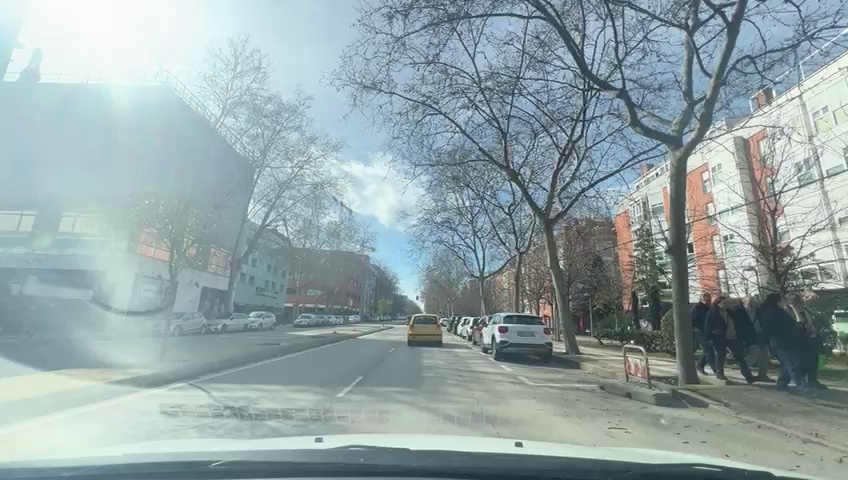
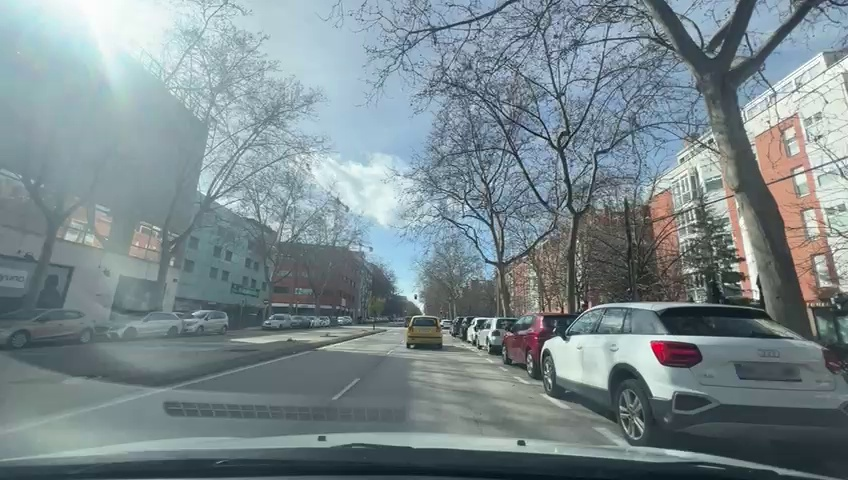
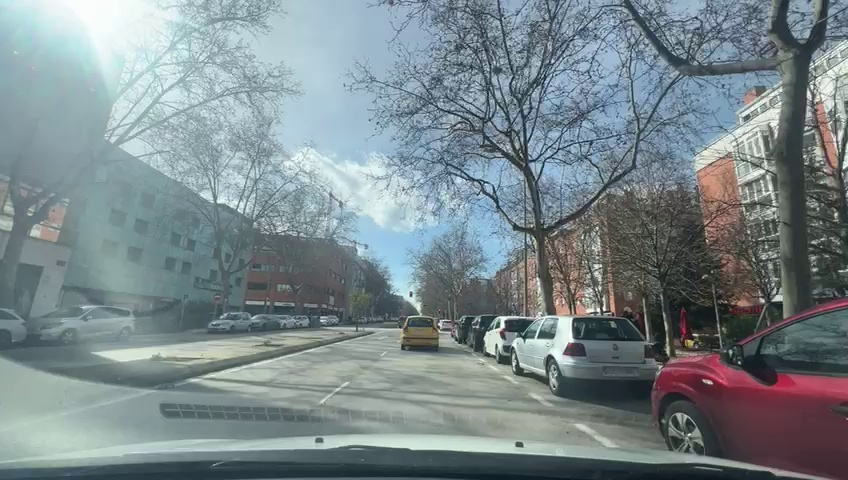
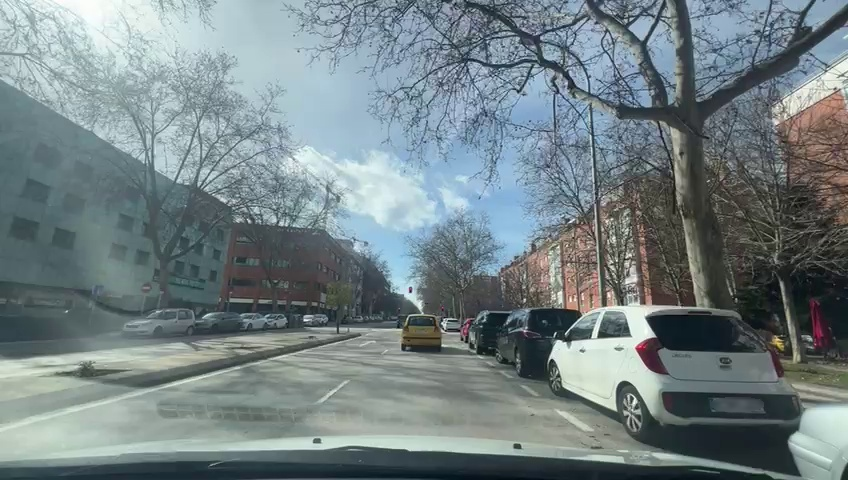
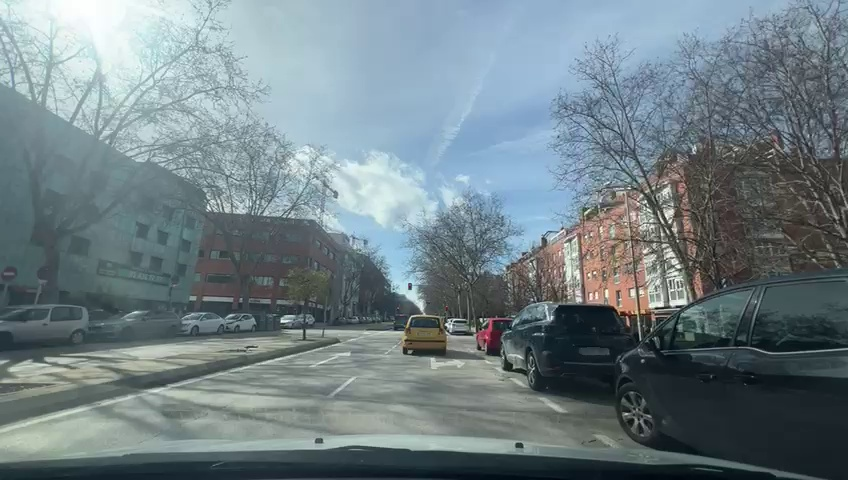
Situation: Traffic light
Question: Do you observe any red traffic light regulating the ego lane?
Answer: Yes
Reasoning: there is a red 4traffic light

Situation: Traffic light
Question: What is the color of the traffic light regulating the ego lane?
Answer: Red
Reasoning: the red

Situation: Traffic light
Question: Is the ego vehicle positioned in a dedicated right-turn lane before the traffic light?
Answer: No
Reasoning: nono

Situation: Traffic light
Question: Is the ego vehicle positioned in a dedicated left-turn lane before the traffic light?
Answer: No
Reasoning: no way

Situation: Traffic light
Question: Are multiple traffic lights regulating the ego direction of travel displaying different colors simultaneously?
Answer: No
Reasoning: obnly one